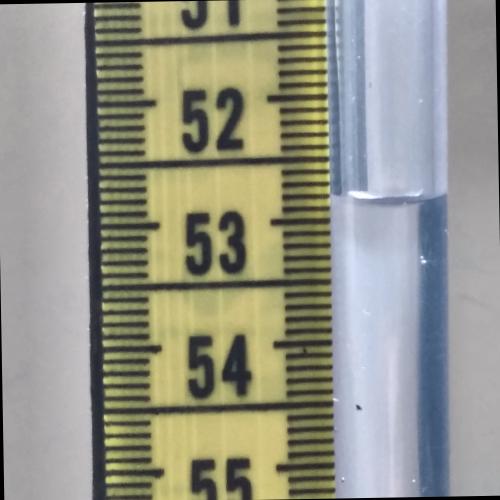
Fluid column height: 52.8 cm